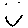
Label: smiley face